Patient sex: F
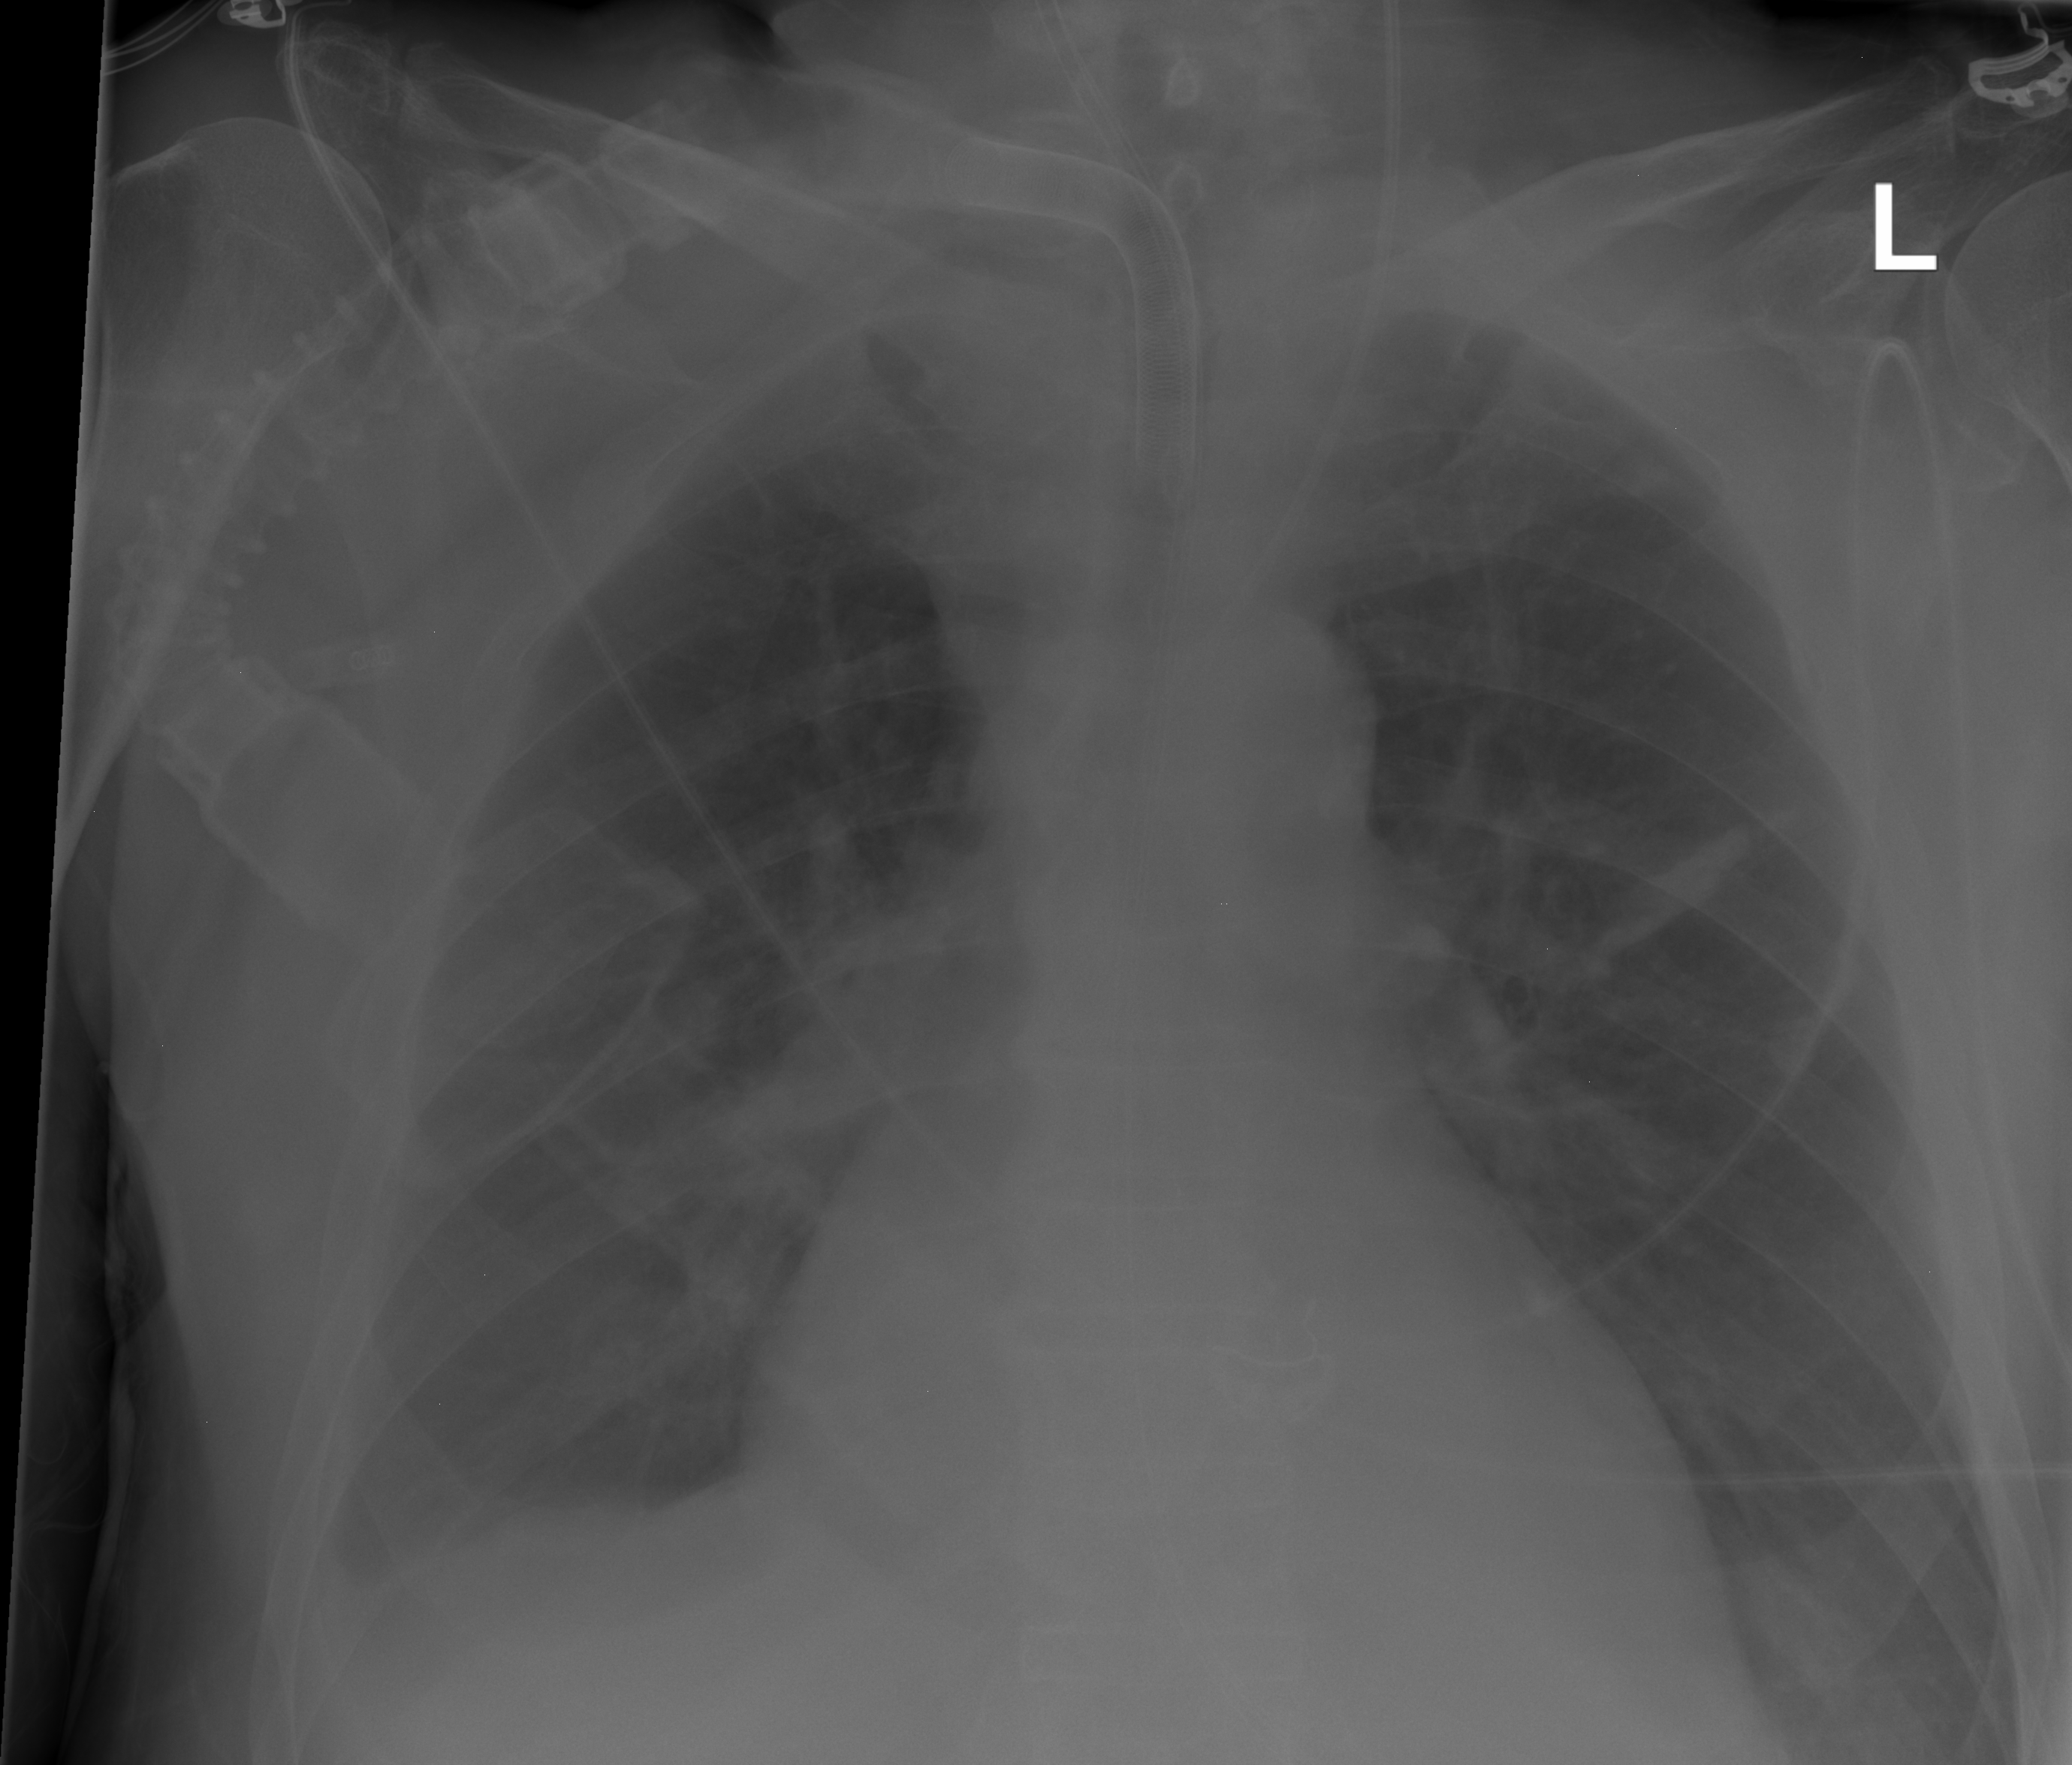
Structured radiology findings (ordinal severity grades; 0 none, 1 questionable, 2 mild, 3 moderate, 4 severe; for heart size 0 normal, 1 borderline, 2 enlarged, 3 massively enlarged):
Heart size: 0
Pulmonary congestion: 0
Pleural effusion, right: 2
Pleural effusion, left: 0
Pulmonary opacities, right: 0
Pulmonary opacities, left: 0
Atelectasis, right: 3
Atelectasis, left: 3